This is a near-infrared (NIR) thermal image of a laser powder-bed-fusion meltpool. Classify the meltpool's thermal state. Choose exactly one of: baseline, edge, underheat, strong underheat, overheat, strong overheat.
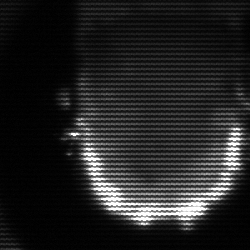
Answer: baseline